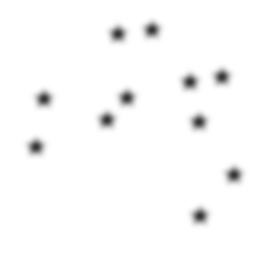
Squares: 0
Triangles: 0
Stars: 11
Total shapes: 11